Field crop: maize
Growth stage: 2
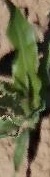
Species: maize